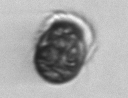
Label: Mesodinium